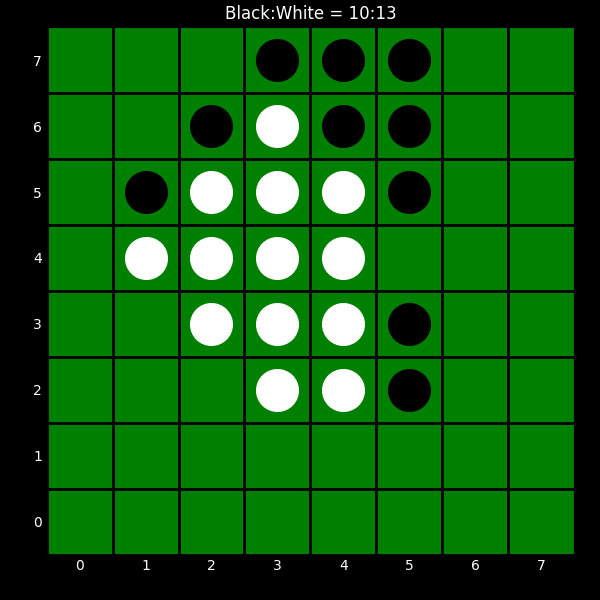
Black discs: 10
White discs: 13